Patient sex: M
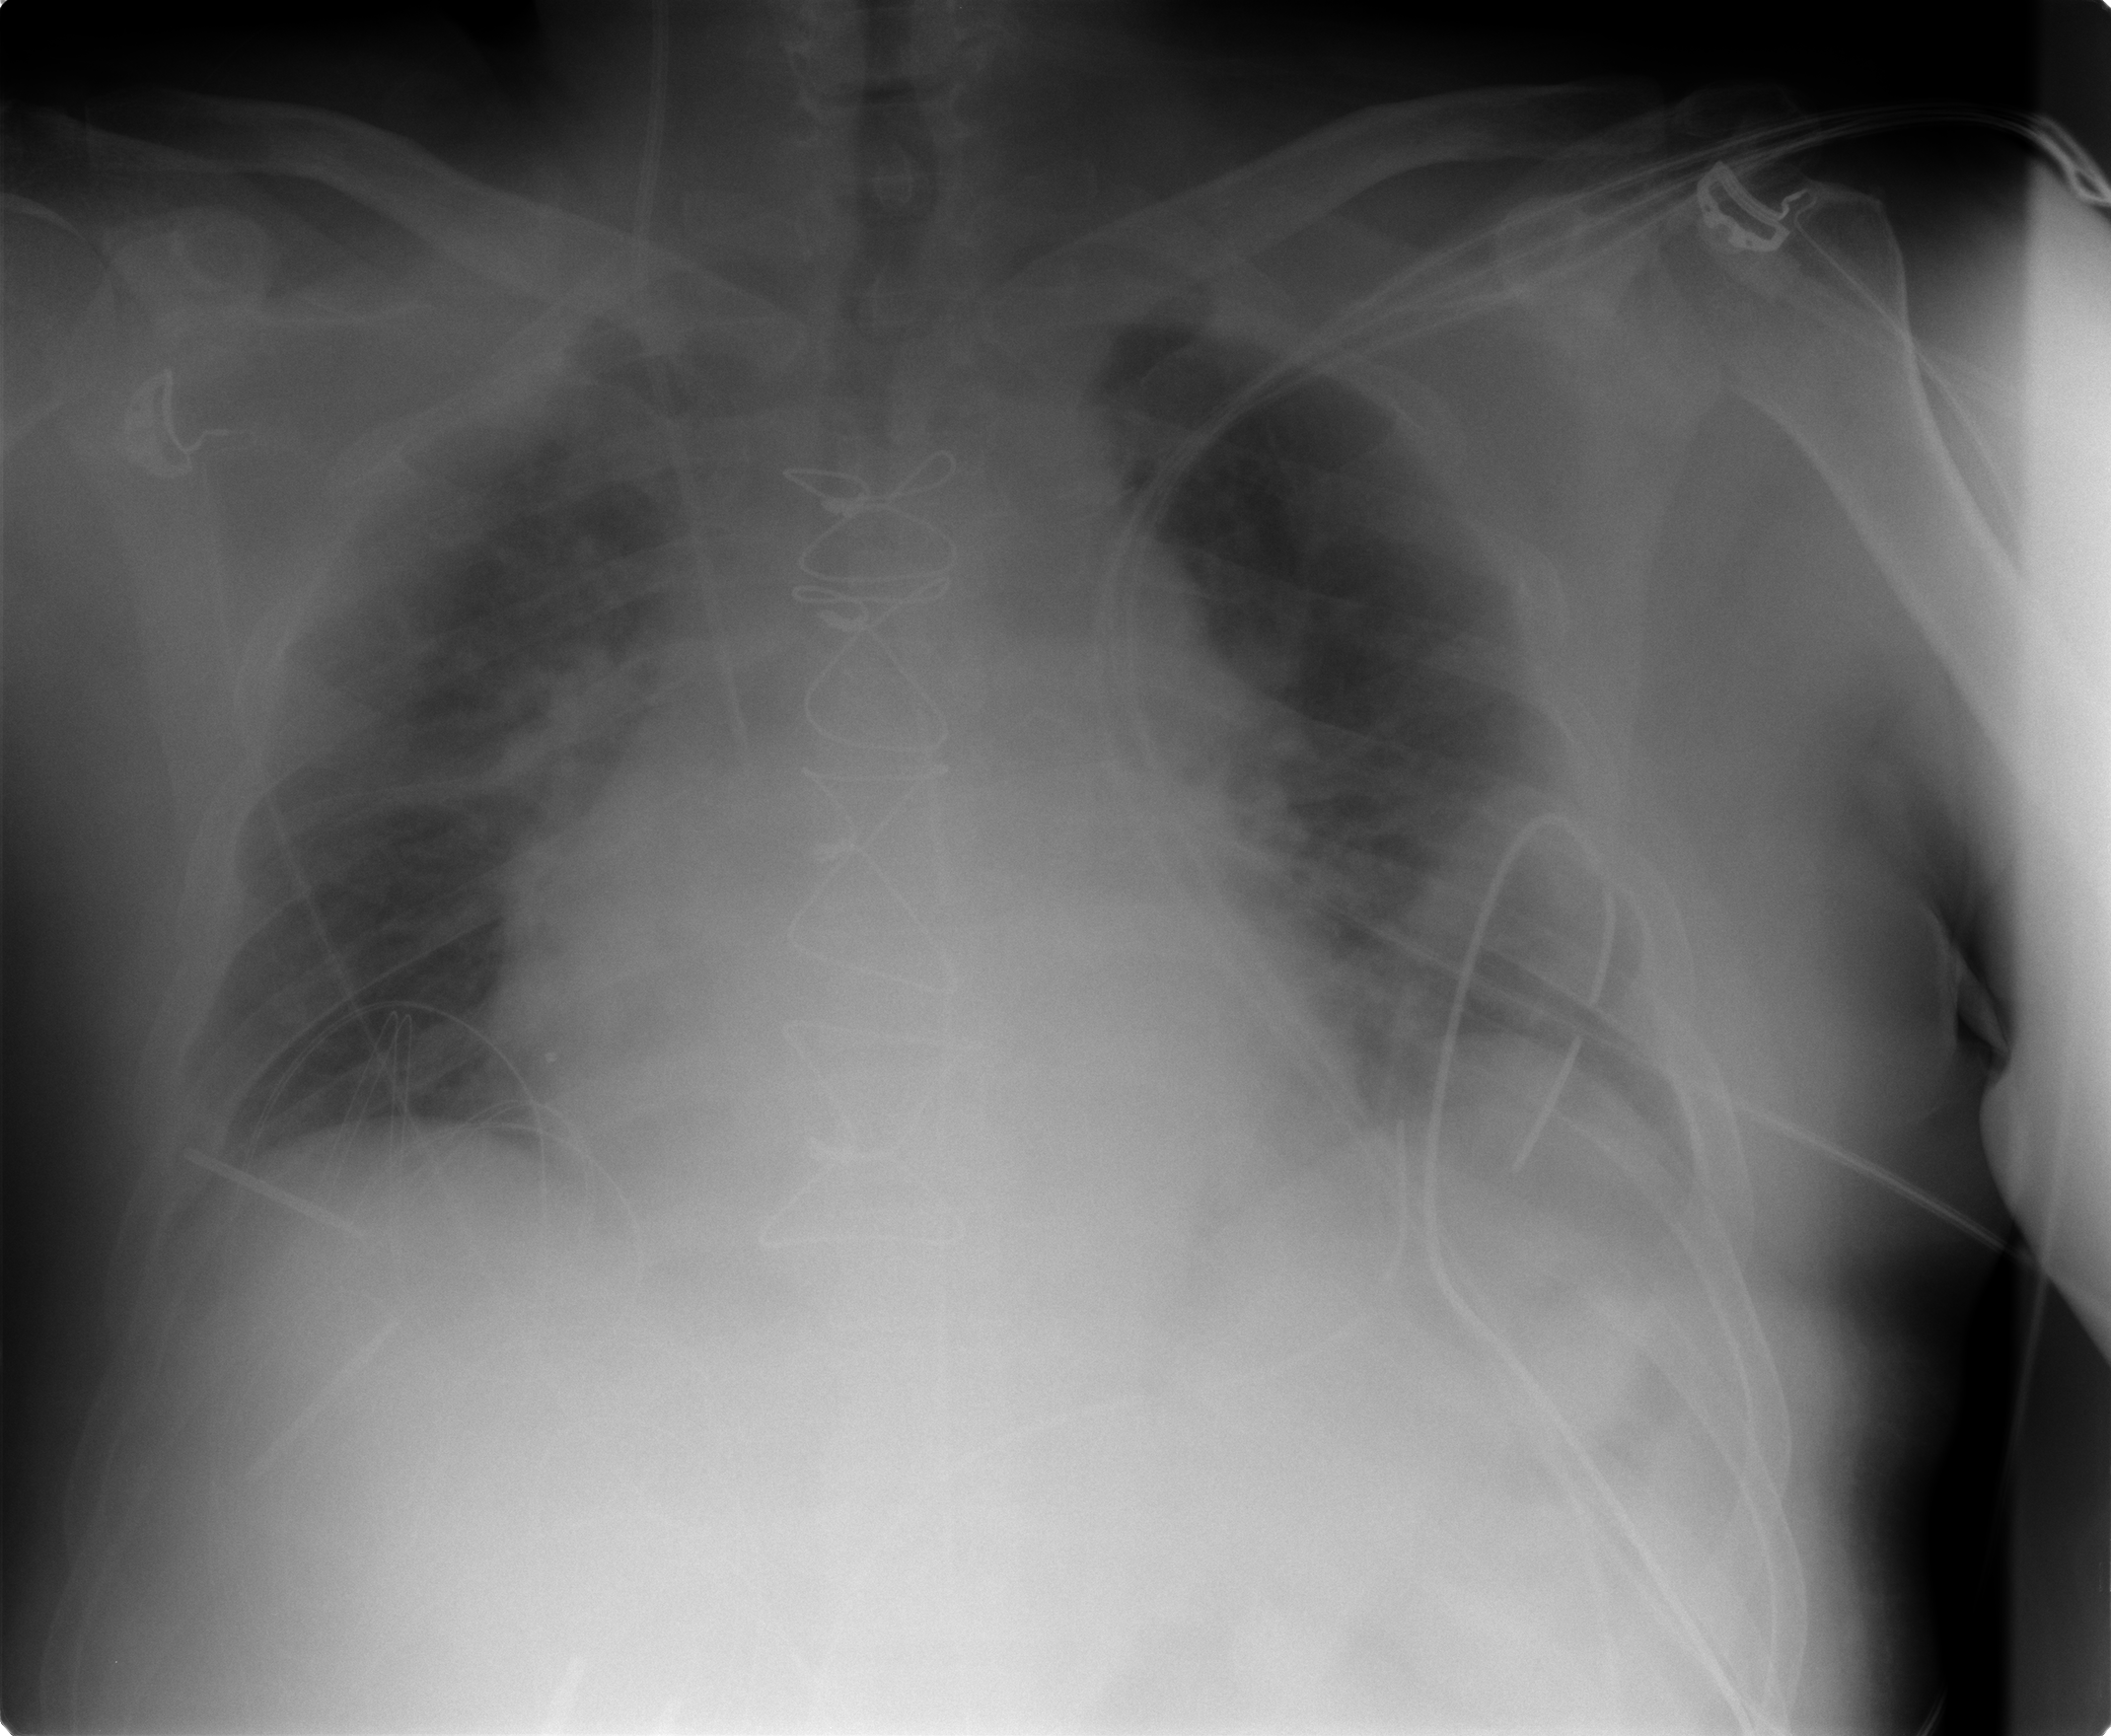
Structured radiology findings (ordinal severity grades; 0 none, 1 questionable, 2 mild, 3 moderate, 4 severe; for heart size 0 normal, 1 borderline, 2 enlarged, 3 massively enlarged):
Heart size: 2
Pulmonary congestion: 2
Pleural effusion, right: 1
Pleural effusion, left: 1
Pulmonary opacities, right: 2
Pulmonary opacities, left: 2
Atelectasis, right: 2
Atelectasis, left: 2